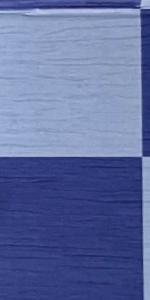
Label: Empty